Question: A Rect has parameters left, top, right and bottom to represent a rectangle, but it actually represents two rectangles. See the diagram below:

When i rotated the rectangle on the left using:
'''
matrix.setRotate(45,myRect.exactCenterX(), myRect.exactCenterY());
matrix.mapRect(myRect);
'''
I was expecting the rectangle in Red color, but I got the one in Blue color. Because the same parameters (left, top, right, bottom) represents two rectangles.
Is this a problem with Android's Rect? How can I get the rectangle in the Red color?
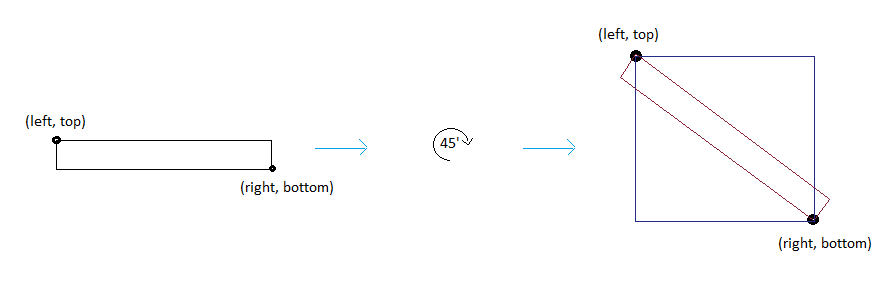
Answer: > Rect holds four integer coordinates for a rectangle. The rectangle is
represented by the coordinates of its 4 edges (left, top, right
bottom).
The 'Rect' class is basically just a set of the coordinates for left/top and right/bottom corner. It has no concept of rotation whatsoever.